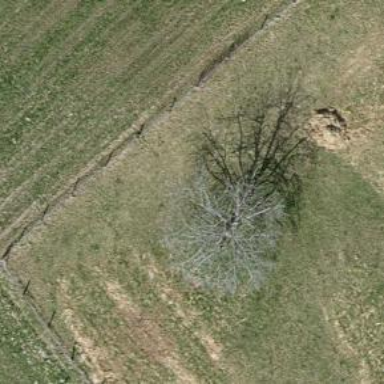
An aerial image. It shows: Agricultural area with broadleaved deciduous trees.